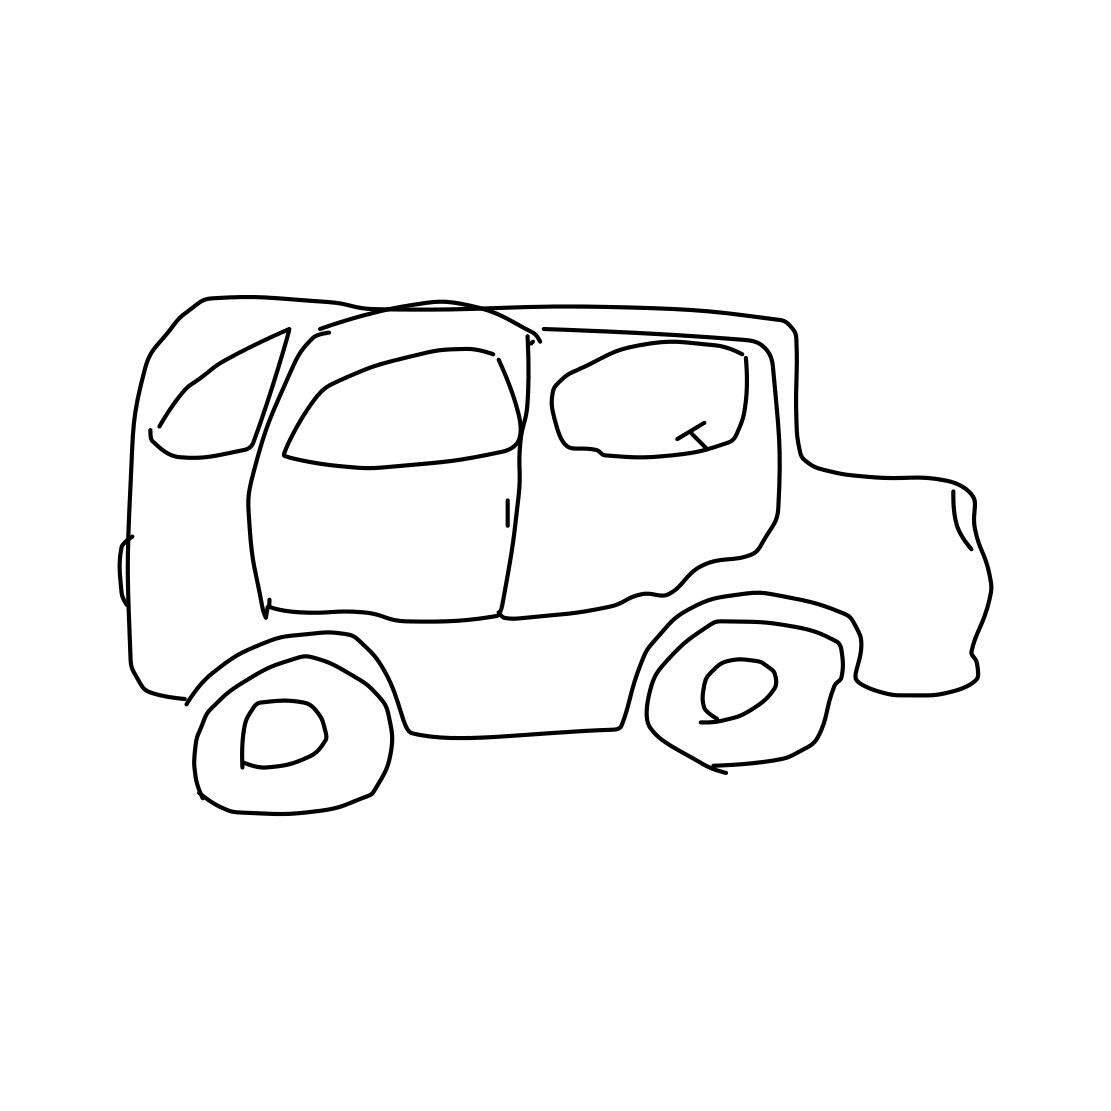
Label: suv